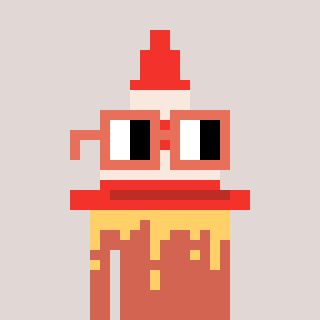
a pixel art character with square orange glasses, a cone-shaped head and a peachy-colored body on a warm background